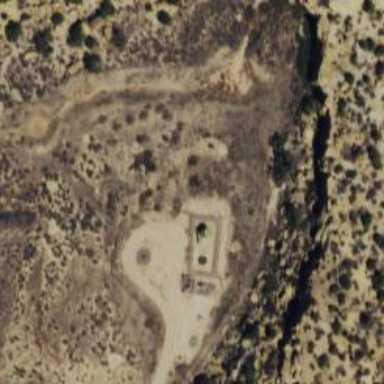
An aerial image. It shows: Storage tank with man-made structure.